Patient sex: M
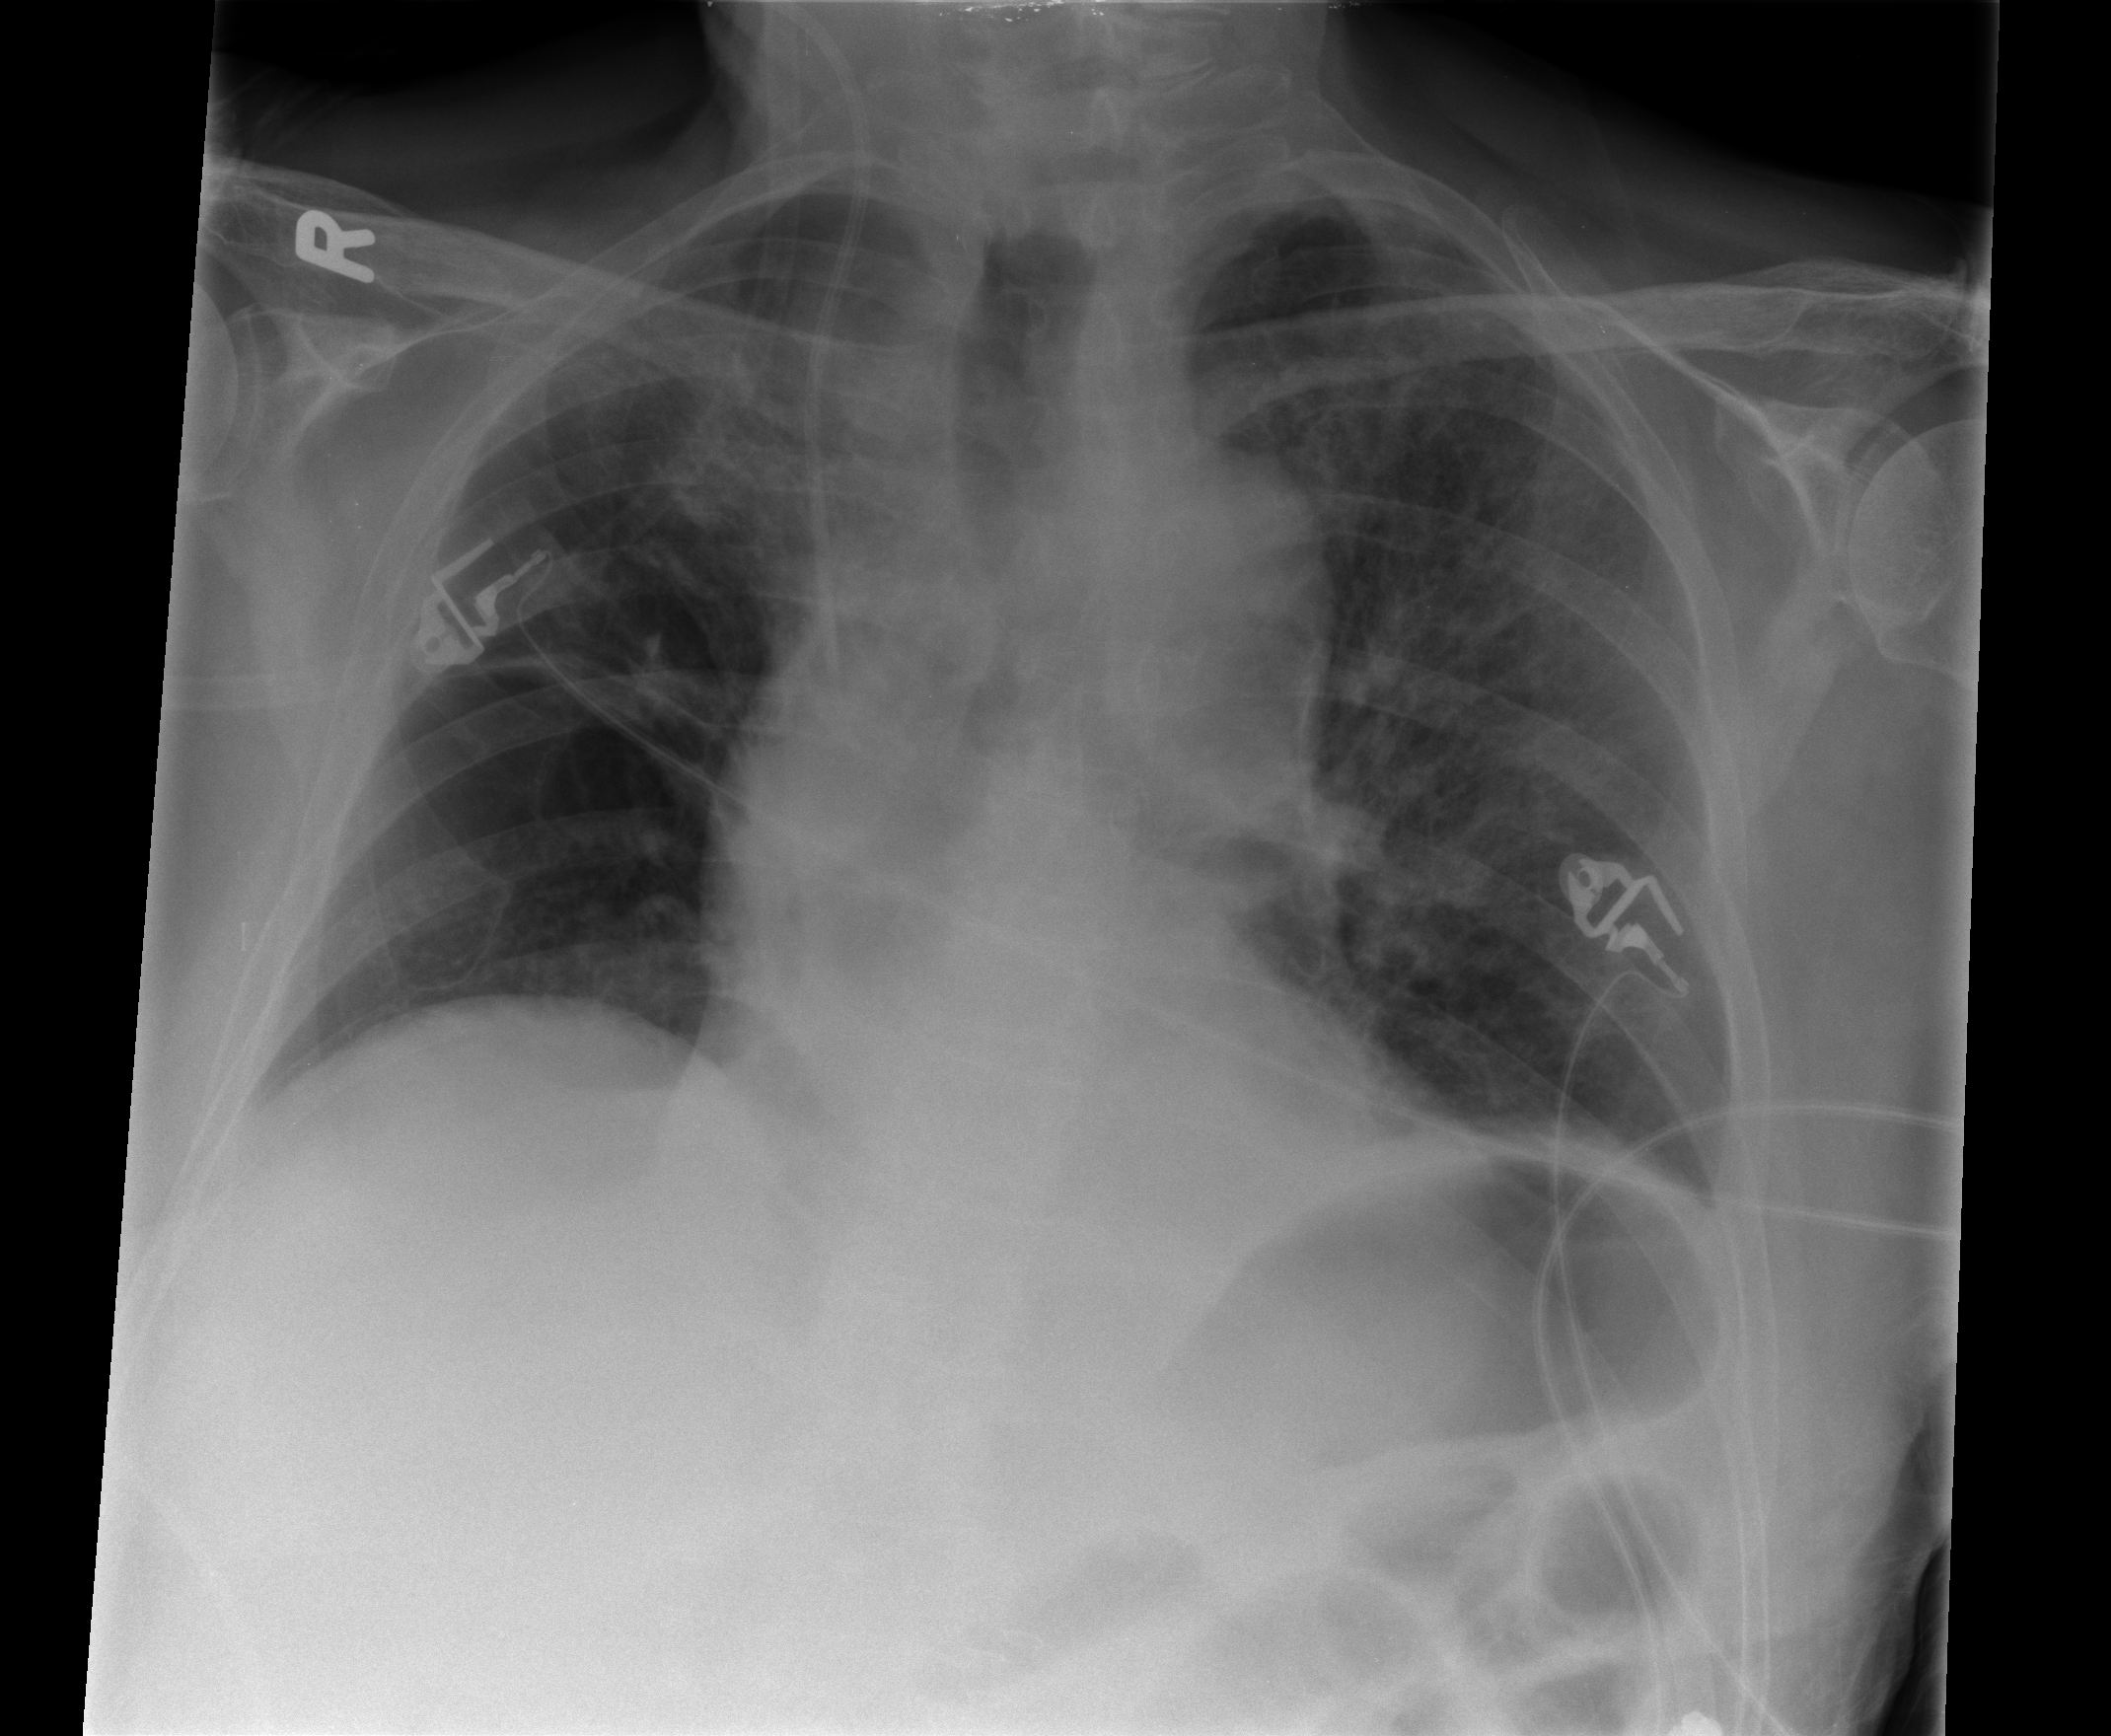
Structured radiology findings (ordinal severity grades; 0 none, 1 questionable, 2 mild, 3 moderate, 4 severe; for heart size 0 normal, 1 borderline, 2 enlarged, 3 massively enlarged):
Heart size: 2
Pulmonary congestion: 1
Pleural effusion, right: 0
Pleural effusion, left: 2
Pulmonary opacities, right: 1
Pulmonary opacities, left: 2
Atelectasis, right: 2
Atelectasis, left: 2